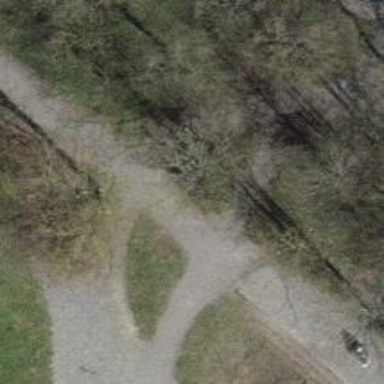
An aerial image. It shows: Footway with surface of pebblestone.